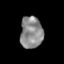
Tissue: skin
Cell type: Epithelial cells
Senescence score: 0.2593
Nuclear area (px): 697
Mean DAPI intensity: 139.346